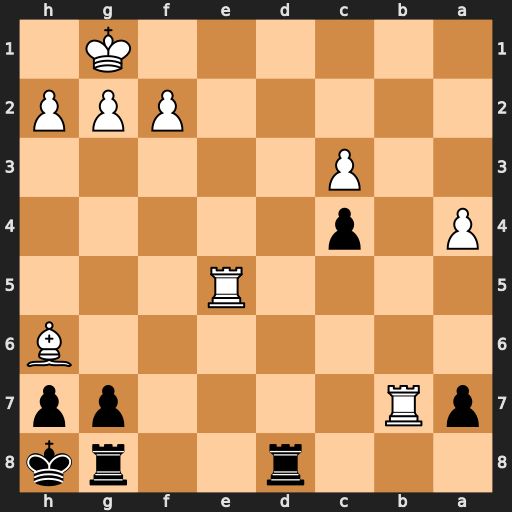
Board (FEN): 3r2rk/pR4pp/7B/4R3/P1p5/2P5/5PPP/6K1
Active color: b
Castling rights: -
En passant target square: -
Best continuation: Rd1+ Re1 Rxe1#